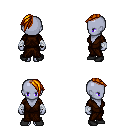
a pixel art fantasy rpg character, female body template, dark elf, purple skin, brown robe, gold greaves, dark blonde long mohawk hairstyle, white cloth bandages, black shoes, four views (front, back, left, right), 2x2 character sprite sheet, small pixel art, hard edges, no anti-aliasing